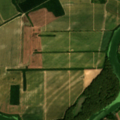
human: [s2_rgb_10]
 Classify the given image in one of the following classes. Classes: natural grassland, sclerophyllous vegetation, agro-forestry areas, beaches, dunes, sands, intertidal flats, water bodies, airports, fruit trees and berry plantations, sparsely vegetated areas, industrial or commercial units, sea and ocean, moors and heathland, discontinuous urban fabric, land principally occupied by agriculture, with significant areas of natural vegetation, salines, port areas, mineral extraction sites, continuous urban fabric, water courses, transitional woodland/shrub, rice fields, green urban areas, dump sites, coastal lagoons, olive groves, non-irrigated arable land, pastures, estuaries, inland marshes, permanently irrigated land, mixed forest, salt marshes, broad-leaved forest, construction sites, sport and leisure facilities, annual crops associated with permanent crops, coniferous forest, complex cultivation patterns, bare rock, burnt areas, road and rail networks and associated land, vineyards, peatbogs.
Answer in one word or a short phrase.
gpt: non-irrigated arable land, complex cultivation patterns, broad-leaved forest, water courses